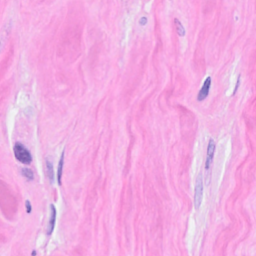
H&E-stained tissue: Breast